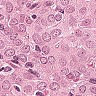
Metastatic tissue present: yes